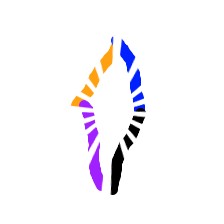
Shape: rhombus